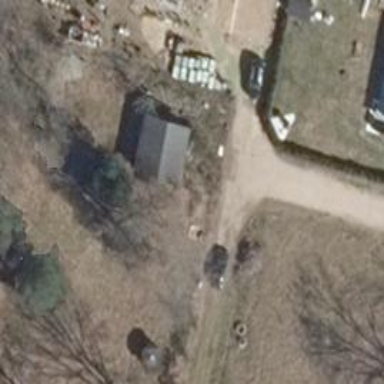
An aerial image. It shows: Gravel alleyway designated as service road.